Question: I have three 'Textboxes' for Phones numbers. 'Textbox1 max length is 3' , '2nd's max length is 3' and '3rd max length is 4'. When user types 'three digits' in 'TextBox1' the 'cursor moves' automatically to 'TextBox2' same thing happens with 'TextBox2' as well as TextBox3. I am handling this functionality in 'keyup' event.

Issue is, when I press
+
+
+
the cursor moves automatically to 'Textbox3' because 'Textbox' reaches it's 'Max Length' and navigates it to next 'Textbox'. I want to keep it on 'TextBox1'. Any Ideas?
## My code is below.
'''
<asp:TextBox runat="server" ID="tbPh2" MaxLength="3" onkeyup="Mainautotab2(this, 0, event);"/>
<asp:TextBox runat="server" ID="tbPh22" MaxLength="3" onkeyup="Mainautotab2(this, 1, event);"/>
<asp:TextBox runat="server" ID="tbPh222" class="midium" MaxLength="4" />
function Mainautotab2(original, destination, evt) {
if (document.getElementById('<%= tbPh2.ClientID%>').value.length == 3 && document.getElementById('<%= tbPh22.ClientID%>').value.length == 3) {
if (destination == 0)
document.getElementById("<%=tbPh22.ClientID %>").focus();
if (destination == 1)
document.getElementById("<%=tbPh222.ClientID %>").focus();
}
}
'''
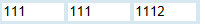
Answer: I would recommend checking for the use of the control key being pressed, <URL> for more information on how to do that. If you detect the CTRL key is pressed then do not move to the next textbox.
Alternatively, if you only want the "move to next" feature to work as the user is typing the 3rd character then perhaps something along the lines of checking the character count on keydown. Make sure that this new key press in the 3rd character and the previous keypress was the second character (i.e. store lastKeyPressCount somewhere)
---
As I am such a nice guy! here is some of my own work:
Html
'''
<input type="text" id="1" maxlength="3" data-nextid="2"/>
<input type="text" id="2" maxlength="3" data-nextid="3"/>
<input type="text" id="3" maxlength="4"/>
'''
JavaScript (w/JQuery)
'''
$("input").keyup(function(e){
if(e.ctrlKey || e.which == 17 || e.which == 65 || e.which == 67 || e.which == 86){
return;
}
if($(this).val().length == $(this).attr("maxlength")){
var nextid = $(this).data("nextid");
if(nextid){
$("#" + nextid).focus();
}
}
});
'''
Keep in mind that this code has been specifically set to ignore the CTRL key in addition to the letters A, C and V.
<URL>